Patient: sex M, age 75
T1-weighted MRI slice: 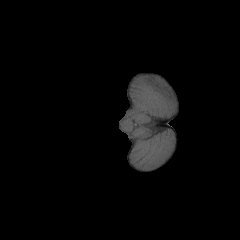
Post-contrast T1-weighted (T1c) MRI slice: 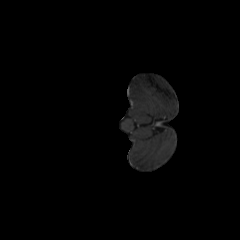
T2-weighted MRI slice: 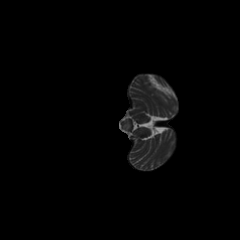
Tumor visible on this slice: no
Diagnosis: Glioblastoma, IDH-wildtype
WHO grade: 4